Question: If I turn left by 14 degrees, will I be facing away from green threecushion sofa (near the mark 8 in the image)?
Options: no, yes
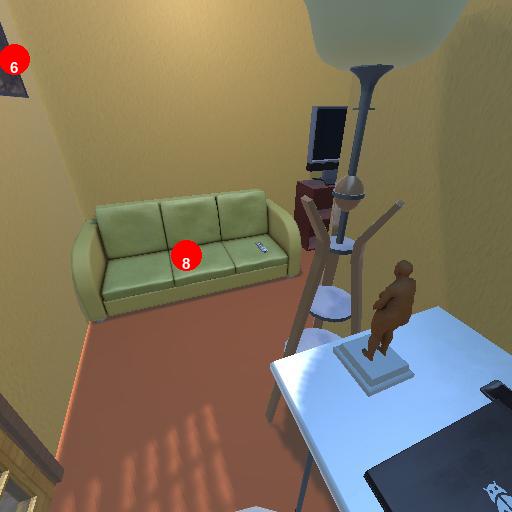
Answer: no